Question: I the object model below is saying a Party and PartyName to have a many to one relatioship. An I think the cascade=all i the Party.hbm sshould be having NHib save the child PartyName(s).
But it clearly isn't...
Can someone explain why PartyName isn't being saved with Party and what to do to fix?
Cheers,
Berryl

# MAPPING
'''
<class name="Party" table="Parties">
<id name="Id">
<column name="PartyId" />
<generator class="hilo" />
</id>
<discriminator column="Type" not-null="true" type="string" />
<set access="field.camelcase-underscore" cascade="all" inverse="true" name="Names">
<key foreign-key="Party_PartyName_FK">
<column name="PartyNameId" />
</key>
<one-to-many class="Parties.Domain.Names.PartyName, Parties.Domain" />
</set>
<subclass
name="Smack.Core.TestingSupport.NHibernate.TestableDomain.SomeDopeyDomainModel.Student, Smack.Core.TestingSupport"
discriminator-value="Student"
>
<property name="Number" />
<many-to-one
class="Smack.Core.TestingSupport.NHibernate.TestableDomain.SomeDopeyDomainModel.Course, Smack.Core.TestingSupport"
foreign-key="Course_FK"
name="Course">
<column name="CourseId" index="CourseIndex" />
</many-to-one>
</subclass>
'''
'''
<many-to-one access="field.camelcase-underscore" class="Parties.Domain.Party" foreign-key="Party_FK" name="Party">
<column name="PartyId" index="PartyIndex" not-null="true"/>
</many-to-one>
<property name="TheRequiredName" not-null="true" length="50"/>
<property name="EverythingElse" />
<property name="ContextUsed" length="50"/>
<property name="Salutation" length="20"/>
<property name="EffectivePeriod" type="Smack.Core.Data.NHibernate.UserTypes.DateRangeUserType, Smack.Core.Data">
<column name="EffectiveStart"/>
<column name="EffectiveEnd"/>
</property>
'''
# Failing Test (and output)
'''
[Test]
public void CanSaveAndLoad_AllProperties()
{
var partyName = NameSeeds.DevName;
partyName.Party = _party;
Assert.That(_party.Names.First(), Is.EqualTo(partyName));
using (var tx = _session.BeginTransaction())
{
_session.Save(_party);
tx.Commit();
}
_session.Clear();
Party foundParty;
using (var tx = _session.BeginTransaction())
{
foundParty = _session.Get<Party>(_party.Id); *** <=== name s/b saved!!
tx.Commit();
}
PartyName foundName = foundParty.Names.First();
//found.Look();
Assert.That(foundName, Is.EqualTo(partyName));
Assert.That(foundName.Party, Is.Not.Null);
Assert.That(foundName.TheRequiredName, Is.EqualTo(partyName.TheRequiredName));
Assert.That(foundName.EverythingElse, Is.EqualTo(partyName.EverythingElse));
Assert.That(foundName.ContextUsed, Is.EqualTo(partyName.ContextUsed));
Assert.That(foundName.Salutation, Is.EqualTo(partyName.Salutation));
Assert.That(foundName.EffectivePeriod, Is.EqualTo(partyName.EffectivePeriod));
}
NHibernate: INSERT INTO Parties (Type, PartyId) VALUES ('Parties.Domain.Party', @p0);@p0 = 32768 [Type: Int32 (0)]
NHibernate: SELECT party0_.PartyId as PartyId2_0_, party0_.Number as Number2_0_, party0_.CourseId as CourseId2_0_, party0_.Type as Type2_0_ FROM Parties party0_ WHERE party0_.PartyId=@p0;@p0 = 32768 [Type: Int32 (0)]
'''
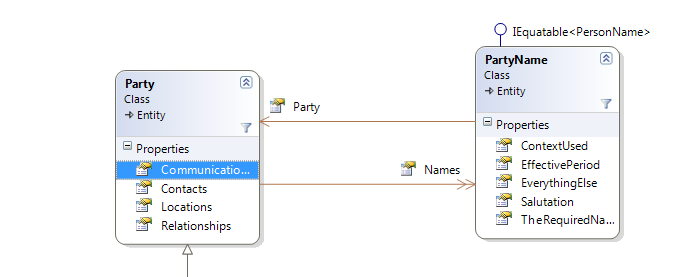
Answer: With the mapping of the Names '<set>' 'inverse=true', you will have to explicitly call session.Save(partyNameObject) on each member of the collection. If you are looking to have NHibernate automatically save the members of the set when the PartyObject is saved, you need to change the Names '<set>' inverse attribute to 'inverse=false'. This tells Nhibernate that you want Party to control the relationship between Party and PartyName. You must also remember to add each partyNameObject to the Party.Names collection. Otherwise, they won't be saved when you call 'Session.Save(partyObject)'. Keep in mind that having the parent control the relationship may be handy, but if you happen to save the PartyObject without having Loaded the PartyNames collection, NHibernate will update their Party FK to Null. In this scenario with certain Cascade options set on the Names '<set>', you might find Nhibernate Deleting them as well.